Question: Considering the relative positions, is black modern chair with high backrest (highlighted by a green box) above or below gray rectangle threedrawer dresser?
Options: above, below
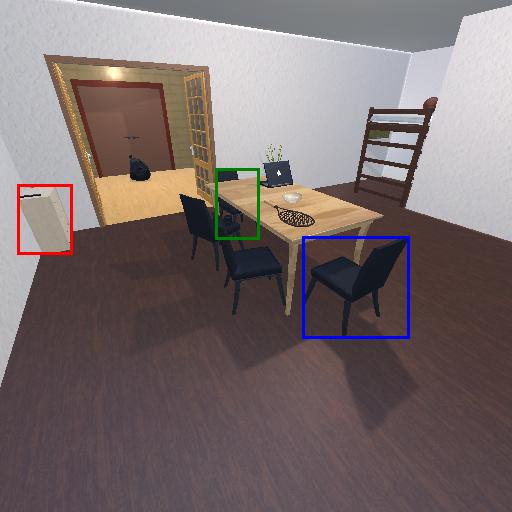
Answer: above